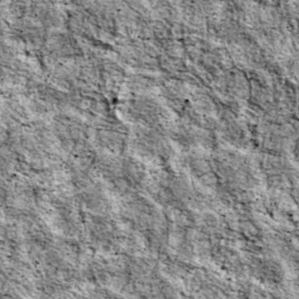
Label: non_frost